Question: I want to calculate the average ratings for each location using the (highest timestamp) records from each user. (if a user's most recent check-in didn't include a rating, we would use the most recent rating they provided).
Below is the example of the table I am working with and has many more rows not shown

This is what I have so far..
'''
select t.loc_id, t.loc_name, tm.avgRating
from Table_T as t
inner join (
select loc_id, loc_name, avg(cast(rating as decimal)) as avgRating, max(Timestamp) as LatestDate
from Table_T
group by loc_id, loc_name) as tm
on t.loc_id = tm.loc_id and t.Timestamp = tm.LatestDate
'''
I feel like I need to use the CASE function to reference the older timestamp if there isn't a rating, but I am having a hard time figuring out where to put it.
Any help will be much appreciated!
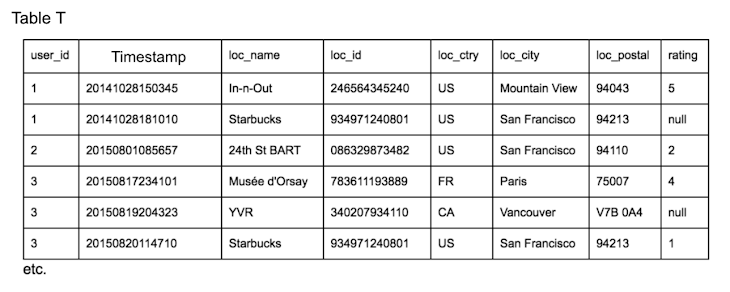
Answer: Your approach doesn't seem to factor in the last rating for the user but only finding the overall average. You may try the following where we use 'ROW_NUMBER' ordered by the latest timestamp to determine the most recent non-null rating for that user at the location before finding the average for each location.
'''
SELECT
t.loc_id,
t.loc_name,
AVG(rating) as avgRating
FROM (
SELECT
t.loc_id,
t.loc_name,
CAST(rating as DECIMAL(12,2)) rating,
CASE WHEN rating IS NOT NULL THEN ROW_NUMBER() OVER (PARTITION BY loc_id,user_id ORDER BY t1.Timestamp DESC) END as rn
FROM
Table_T t1
) t
WHERE rn=1
GROUP BY
t.loc_id,
t.loc_name
'''
or
'''
SELECT
t.loc_id,
t.loc_name,
AVG(rating) as avgRating
FROM (
SELECT
t.loc_id,
t.loc_name,
CAST(rating as DECIMAL(12,2)) rating,
ROW_NUMBER() OVER (PARTITION BY loc_id,user_id ORDER BY t1.Timestamp DESC) as rn
FROM
Table_T t1
WHERE rating is NOT NULL
) t
WHERE rn=1
GROUP BY
t.loc_id,
t.loc_name
'''
Let me know if this works for you